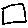
Label: square